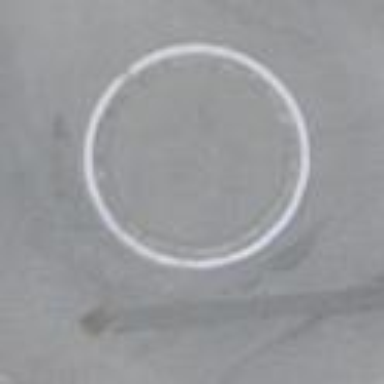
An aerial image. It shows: Unclassified road featuring roundabout.